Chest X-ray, PA view. Patient: 49 years old, sex F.
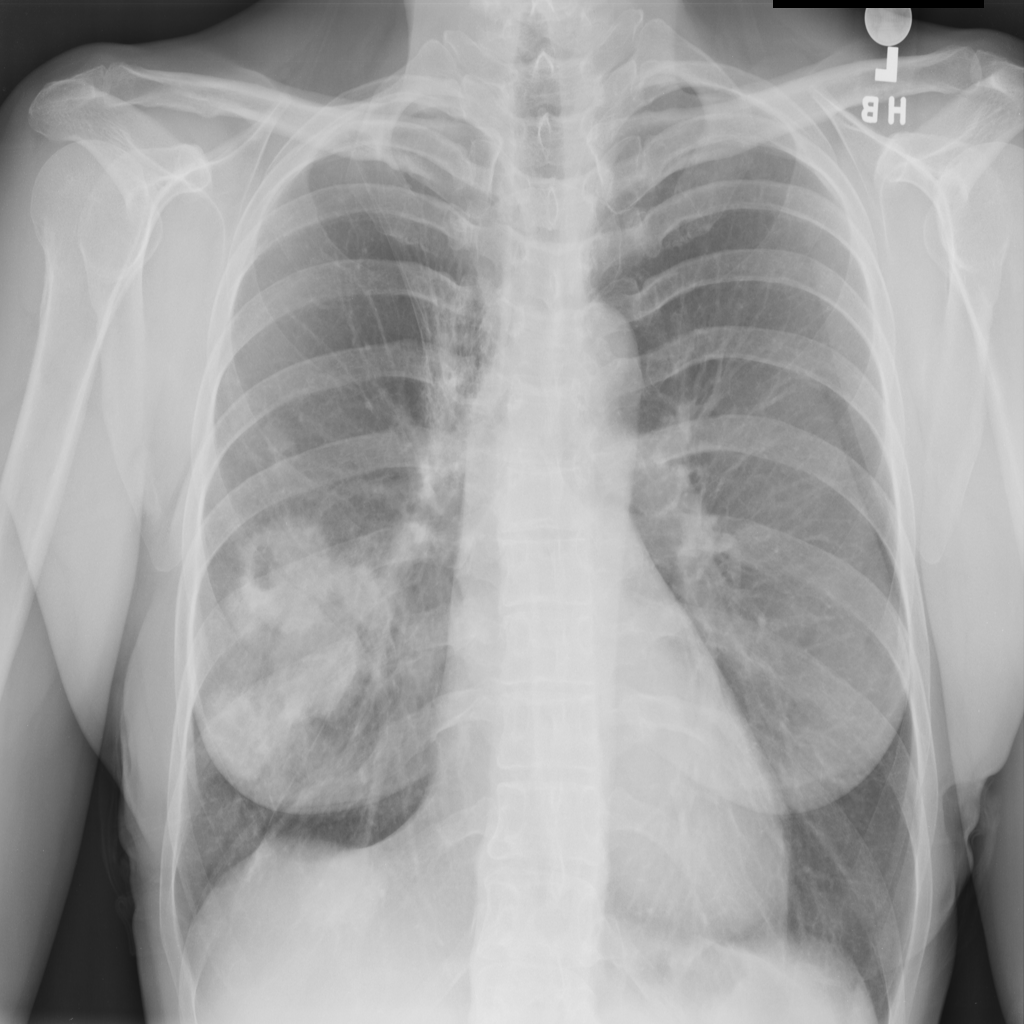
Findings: Fibrosis, Mass